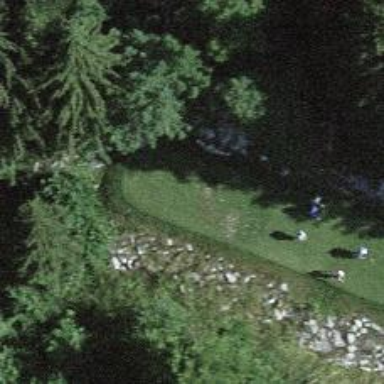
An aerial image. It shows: Golf tee.